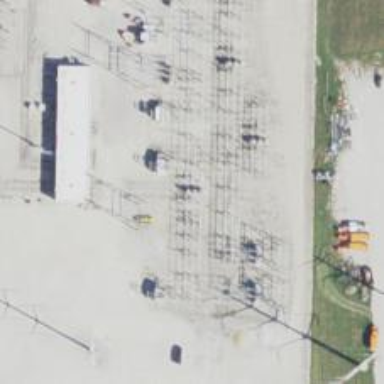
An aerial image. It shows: Switch for power supply.